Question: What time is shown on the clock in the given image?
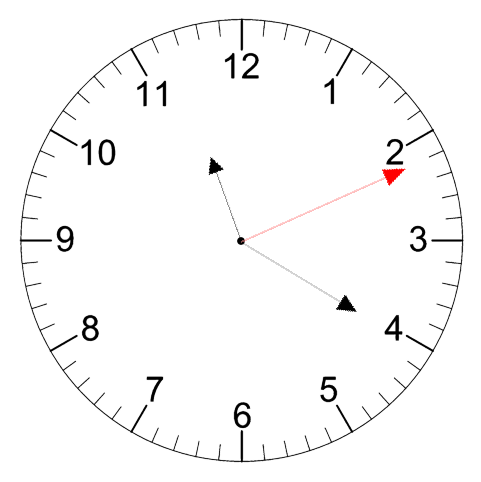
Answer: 11:20:11